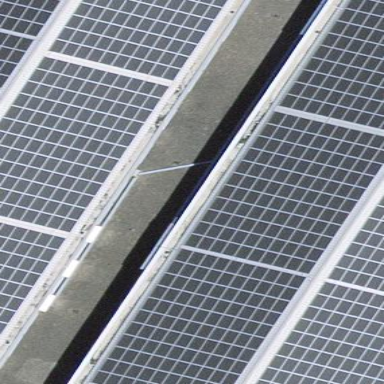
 consisting of solar photovoltaic panels."